Question: I want to make my millisecond time change every 100ms, but the time I get is inconsistent sometimes the intervals I get are 99, 100 and 101. The interval I want is 100 and consistent.
as below my problem is now the resulting interval will change like number 4 and 5.
1. 19:56:16:096
2. 19:56:16.196
3. 19:56:16.296
4. 19:56:16.397
5. 19:56:16.495
while the result I want is like this below
1. 19:56:16.096
2. 19:56:16.196
3. 19:56:16.296
4. 19:56:16.396
5. 19:56:16.496
here's a screenshot of my App

here's the code I use
'''
public void startTimer(){
carousalTimer = new Timer(); // At this line a new Thread will be created
carousalTimer.scheduleAtFixedRate(new TimerTask() {
@Override
public void run() {
//DO YOUR THINGS
runOnUiThread(new Runnable() {
@Override
public void run() {
long time = System.currentTimeMillis();
SimpleDateFormat sdf3 = new SimpleDateFormat("HH:mm:ss.SSS");
Date date = new Date();
data = sdf3.format(time).toString();
aList.add(data);
get(data);
}
});
}
}, 100, 100); // delay
}
'''
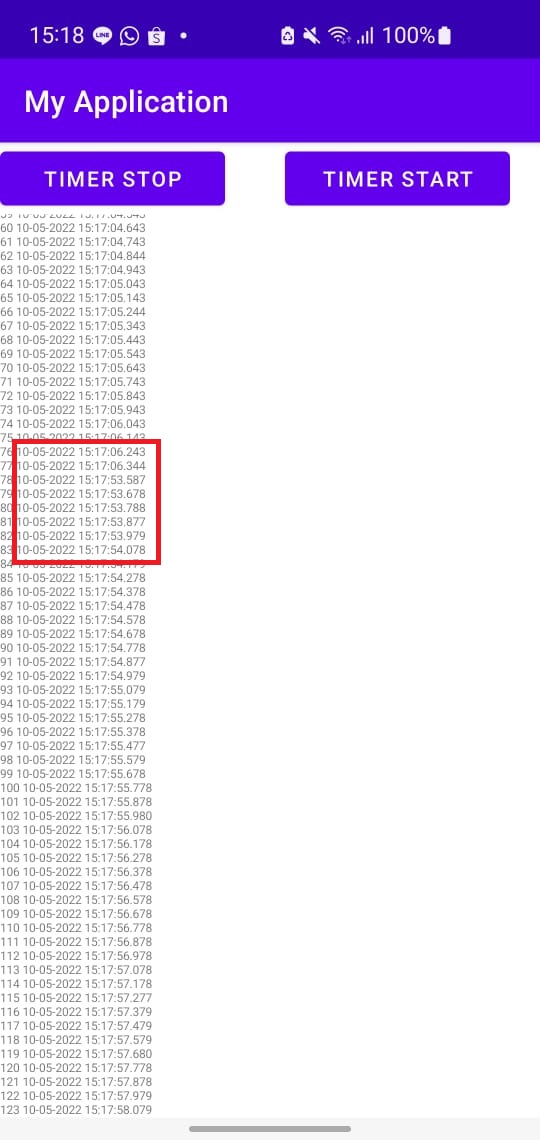
Answer: I believe it is part of how Android works. It is a multi-threaded environment where resources are share among multiple processes.
According to the documentation Timer.scheduleAtFixedRate() is the best approach for the following use cases:
> In fixed-rate execution, each execution is scheduled relative to the
scheduled execution time of the initial execution. If an execution is
delayed for any reason (such as garbage collection or other background
activity), two or more executions will occur in rapid succession to
"catch up." In the long run, the frequency of execution will be
exactly the reciprocal of the specified period (assuming the system
clock underlying Object.wait(long) is accurate).Fixed-rate execution is appropriate for recurring activities that are
sensitive to absolute time, such as ringing a chime every hour on the
hour, or running scheduled maintenance every day at a particular time.
It is also appropriate for recurring activities where the total time
to perform a fixed number of executions is important, such as a
countdown timer that ticks once every second for ten seconds. Finally,
fixed-rate execution is appropriate for scheduling multiple repeating
timer tasks that must remain synchronized with respect to one another.
<URL>
If it is only necessary to be visual perfect, you can set the time relative to the start time. For example by increment an index every 100ms:
'''
final long DELAY = 100; // 100ms delay
AtomicInteger index = AtomicInteger(0);
long startTime = System.currentTimeMillis();
carousalTimer = new Timer(); // At this line a new Thread will be created
carousalTimer.scheduleAtFixedRate(new TimerTask() {
@Override
public void run() {
runOnUiThread(new Runnable() {
@Override
public void run() {
long time = startTime + (index.incrementAndGet() * DELAY)
SimpleDateFormat sdf3 = new SimpleDateFormat("HH:mm:ss.SSS");
Date date = new Date();
data = sdf3.format(time).toString();
aList.add(data);
get(data);
}
});
}
}, DELAY, DELAY);
'''